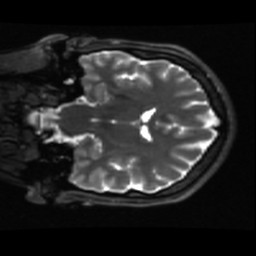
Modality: T2w
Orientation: coronal
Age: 23
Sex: female
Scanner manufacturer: ge
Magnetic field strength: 3 T
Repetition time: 9.207 s
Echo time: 0.1011 s